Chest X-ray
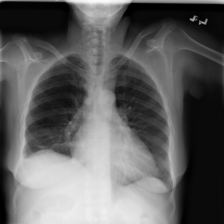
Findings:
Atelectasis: negative
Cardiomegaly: positive
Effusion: positive
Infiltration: negative
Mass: negative
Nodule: negative
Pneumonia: negative
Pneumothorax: negative
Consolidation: negative
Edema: negative
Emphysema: negative
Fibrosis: negative
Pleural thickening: negative
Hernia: negative